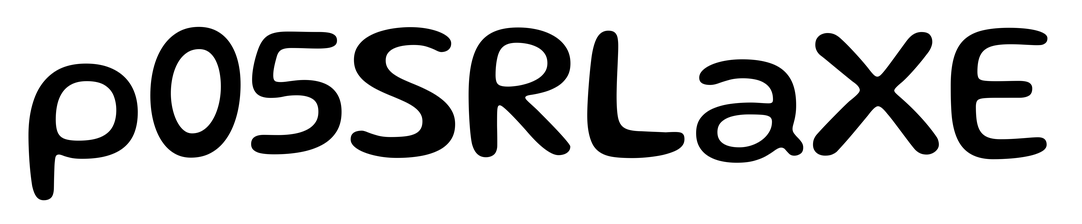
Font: Gluten_Regular